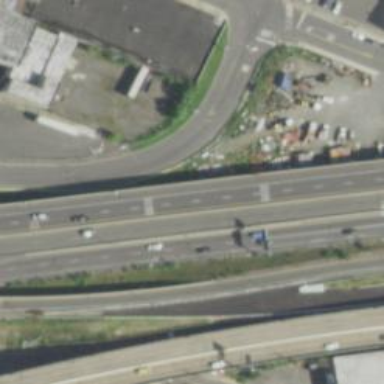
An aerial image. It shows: Motorway junction.